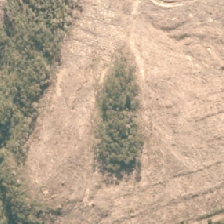
Land cover: harvested_forest